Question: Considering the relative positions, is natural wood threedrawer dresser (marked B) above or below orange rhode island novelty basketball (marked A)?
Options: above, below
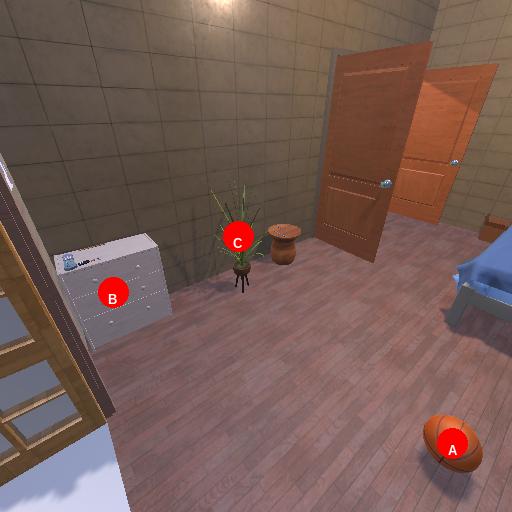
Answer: above